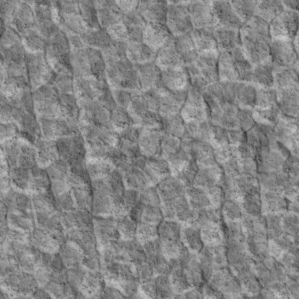
Label: non_frost